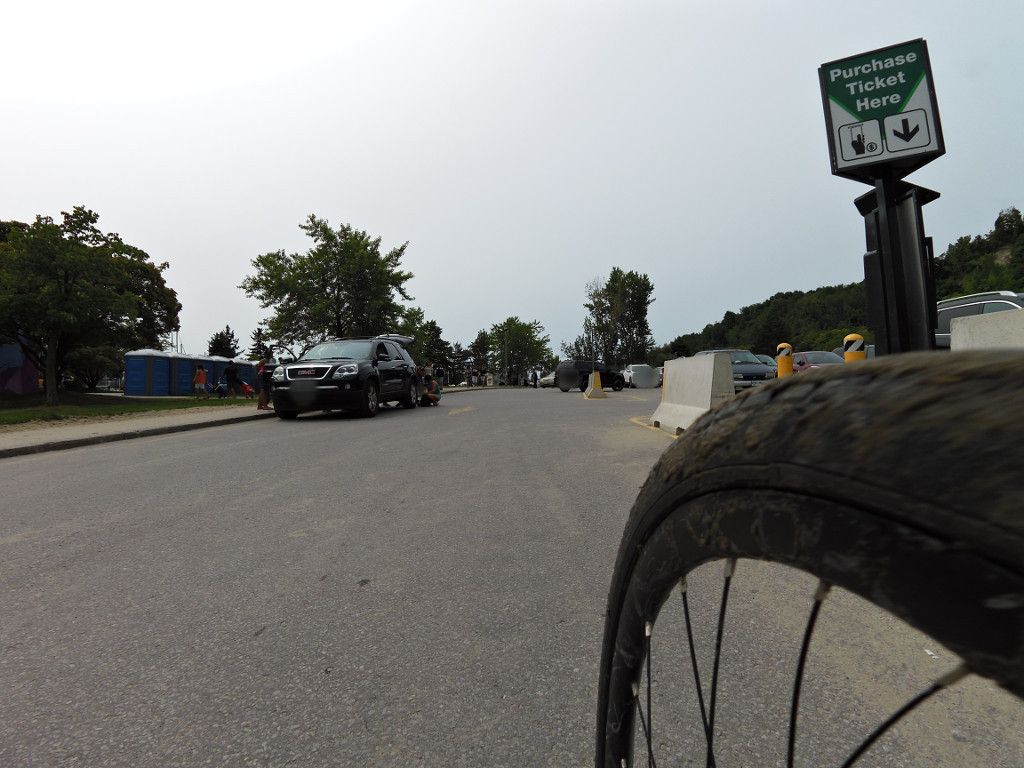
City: toronto